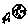
Label: moon